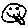
Label: smiley face